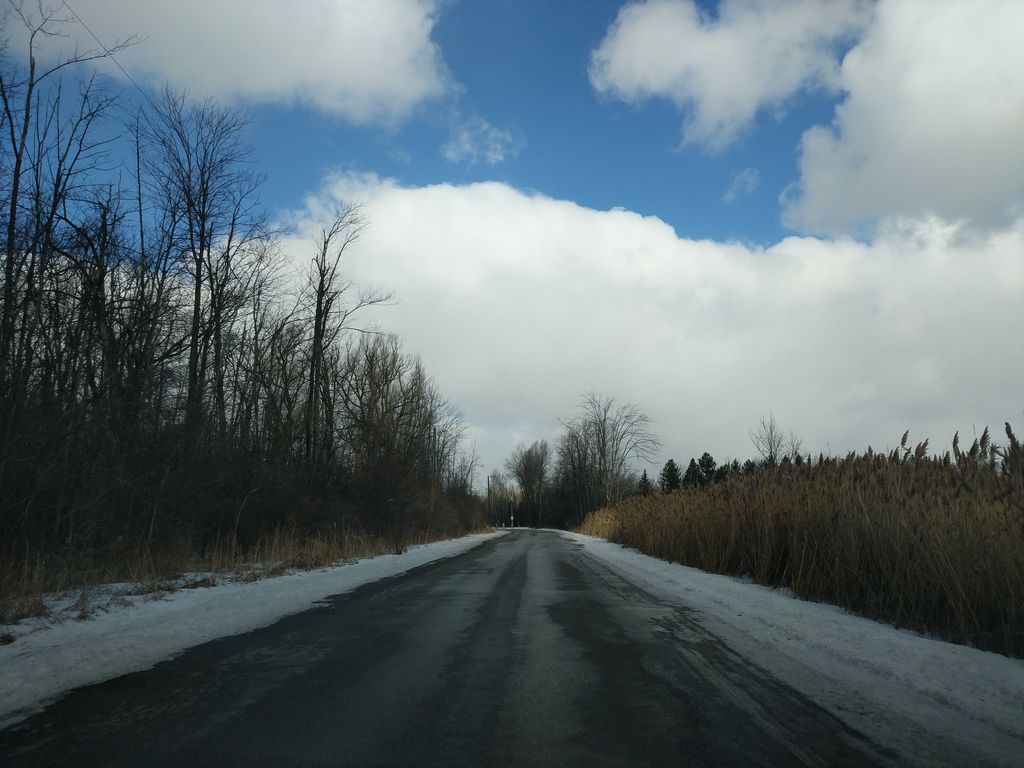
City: toronto